Question: I have created a class library(CustomMapControl) in the solution and inside this class library I create a UserControl(MapItemsControl).
Now, I added a reference of this class library to both projects (Portogruaro & Trieste).
Here is my solution structure.

Portogruaro is the main project and has all files, Trieste has almost all the files which Portogruaro have added as a reference.
So, the problem is when I tried to use the CustomMapControl and drag and drop it in xaml from toolbox it doenst build and give this error
> the name "MapsItemControl" doesnt exist in namespace "clr-namespace:CustomMapControl"
And sometimes it shows this error
> Element is already a child of another element
Here is the xaml namespace
'''
xmlns:cc="clr-namespace:CustomMapControl"
'''
and this is the user control in xaml
'''
<cc:MapItemsControl /> <cc:MapItemsControl />
'''
The error changes when I open xaml file from different projects.
The xaml file in which I want to have this UserControl is also shared between the two projects.
I am quite sure that this is a referencing issue.
I have no idea how to reference the CustomMapControl so it will work for both the projects.
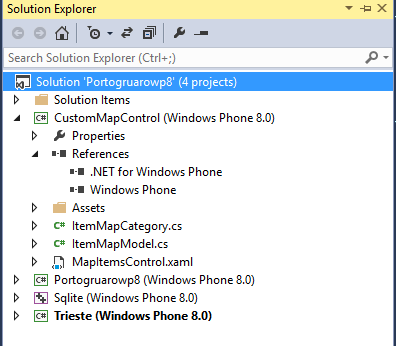
Answer: You probably have a problem with how your namespace is added in your wpf project. Instead of:
'''
xmlns:cc="clr-namespace:CustomMapControl"
'''
try this:
'''
xmlns:cc="clr-namespace:CustomMapControl;assembly=CustomMapControl"
'''